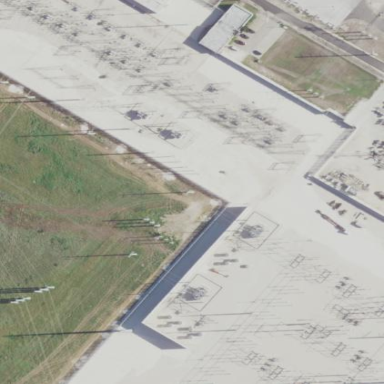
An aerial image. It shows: Fenced power substation at the transmission level.